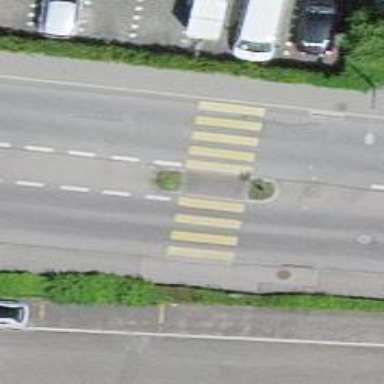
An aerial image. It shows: Zebra crossing with road island.